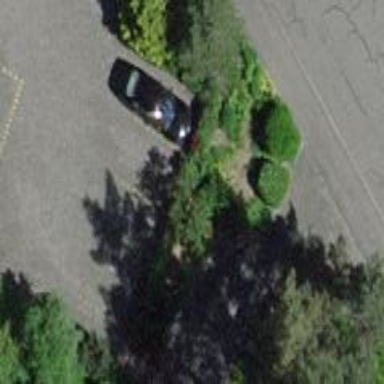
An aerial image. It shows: Street-side parking area.